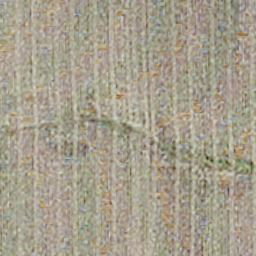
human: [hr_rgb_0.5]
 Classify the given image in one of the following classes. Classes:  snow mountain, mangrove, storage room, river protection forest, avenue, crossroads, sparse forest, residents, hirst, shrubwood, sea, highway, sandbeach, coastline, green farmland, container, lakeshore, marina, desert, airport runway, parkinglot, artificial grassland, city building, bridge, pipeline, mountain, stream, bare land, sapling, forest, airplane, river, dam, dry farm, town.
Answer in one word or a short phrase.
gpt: dry farm